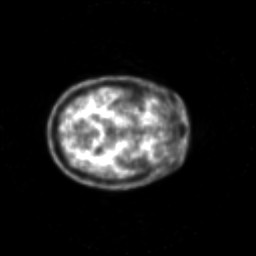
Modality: PET
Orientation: axial
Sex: female
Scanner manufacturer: siemens